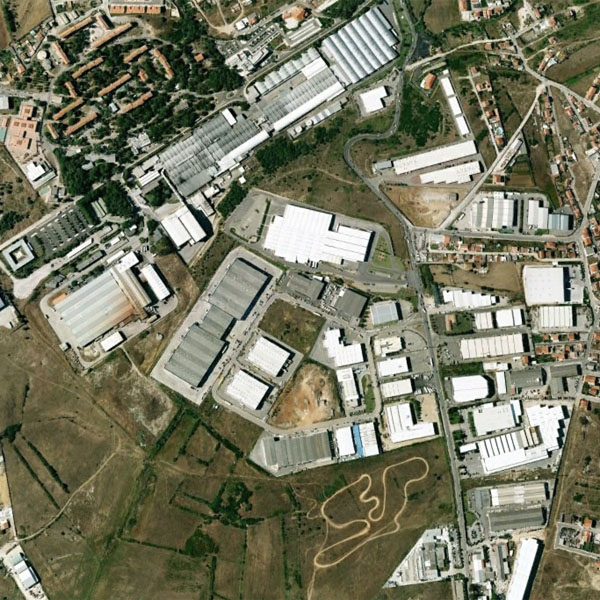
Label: Industrial